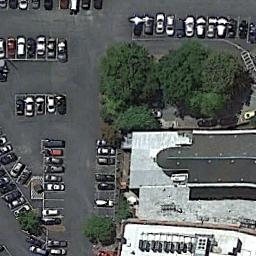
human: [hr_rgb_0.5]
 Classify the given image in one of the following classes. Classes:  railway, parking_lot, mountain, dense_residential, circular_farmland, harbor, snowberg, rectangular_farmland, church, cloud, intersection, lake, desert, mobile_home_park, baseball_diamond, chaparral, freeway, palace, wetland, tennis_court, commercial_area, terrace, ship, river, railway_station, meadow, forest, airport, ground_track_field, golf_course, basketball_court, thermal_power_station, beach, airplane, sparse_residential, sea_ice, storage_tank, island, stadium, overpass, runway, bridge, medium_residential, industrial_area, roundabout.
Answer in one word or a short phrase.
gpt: parking_lot